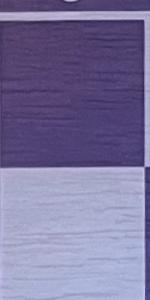
Label: Empty